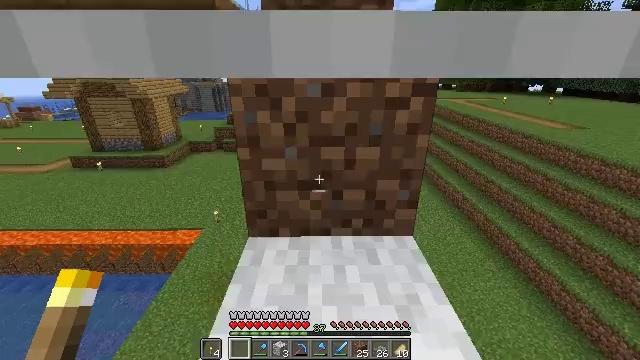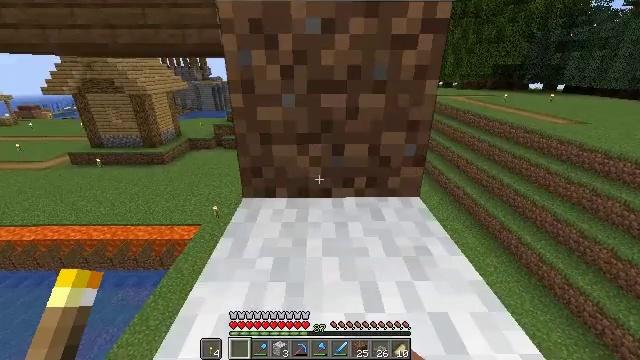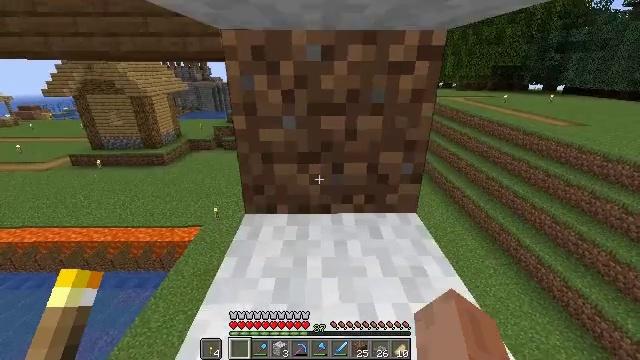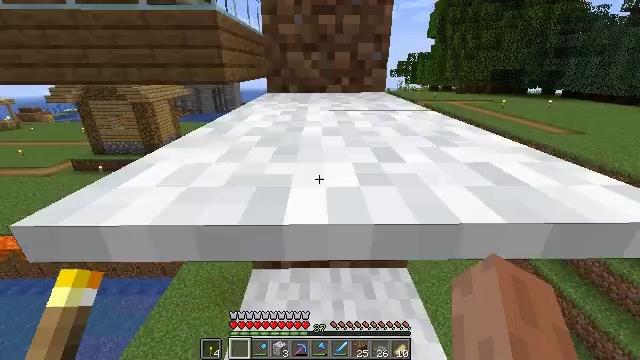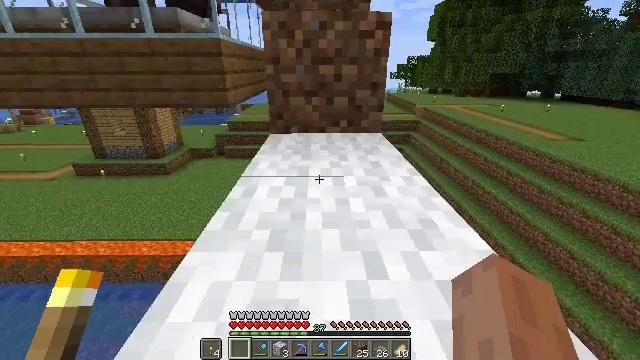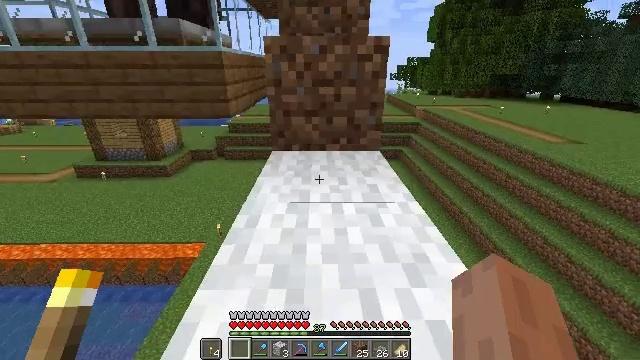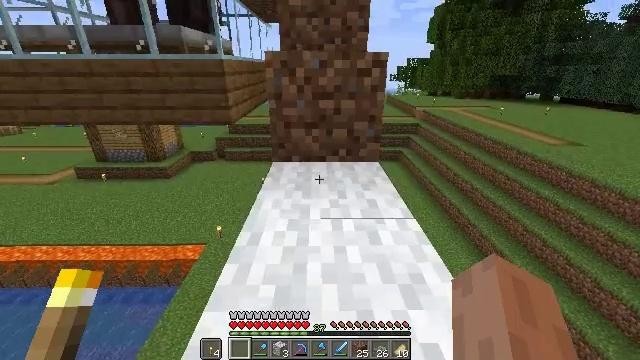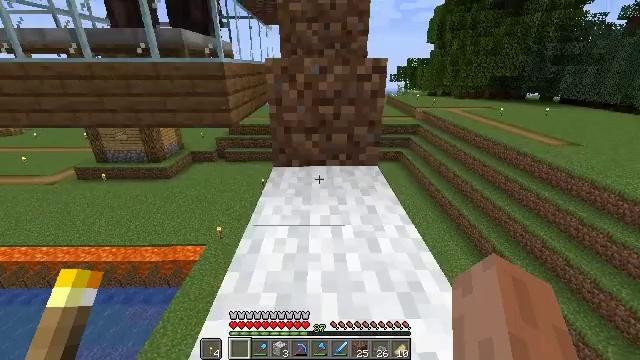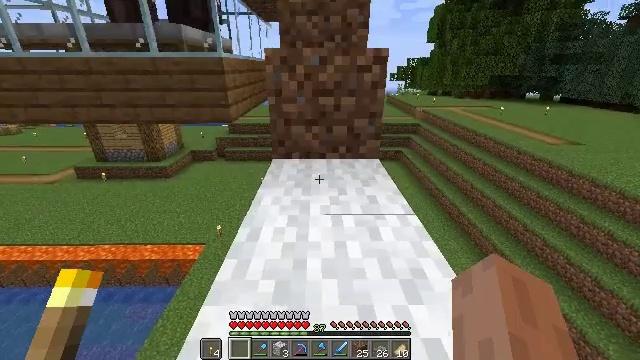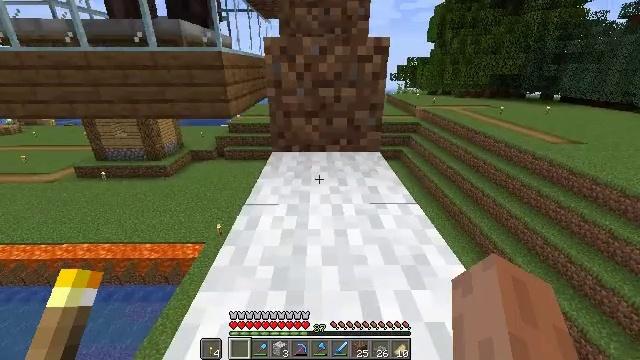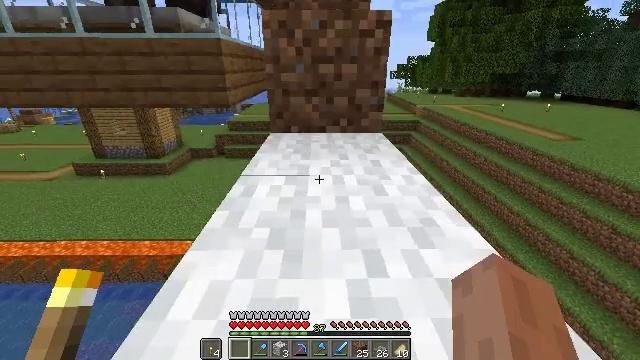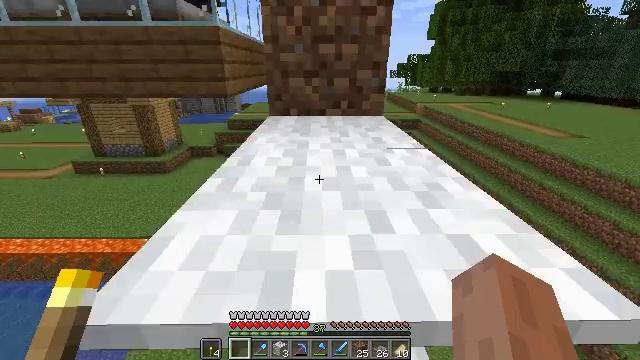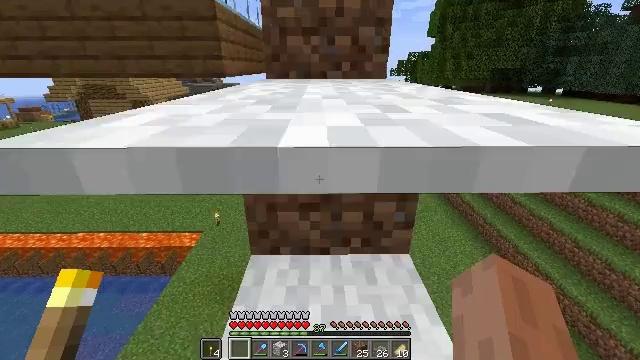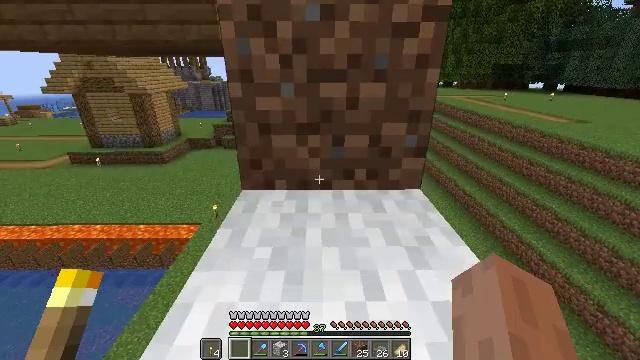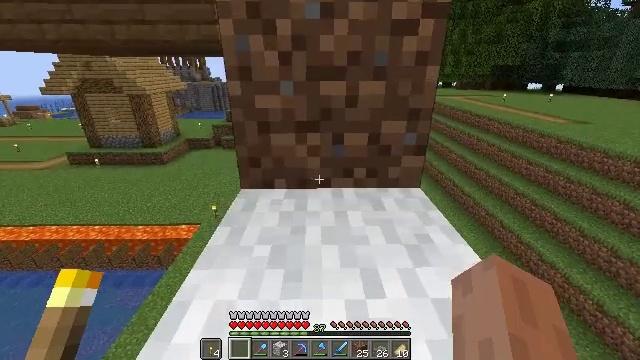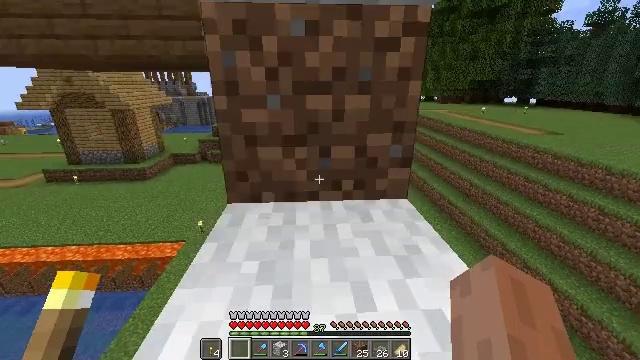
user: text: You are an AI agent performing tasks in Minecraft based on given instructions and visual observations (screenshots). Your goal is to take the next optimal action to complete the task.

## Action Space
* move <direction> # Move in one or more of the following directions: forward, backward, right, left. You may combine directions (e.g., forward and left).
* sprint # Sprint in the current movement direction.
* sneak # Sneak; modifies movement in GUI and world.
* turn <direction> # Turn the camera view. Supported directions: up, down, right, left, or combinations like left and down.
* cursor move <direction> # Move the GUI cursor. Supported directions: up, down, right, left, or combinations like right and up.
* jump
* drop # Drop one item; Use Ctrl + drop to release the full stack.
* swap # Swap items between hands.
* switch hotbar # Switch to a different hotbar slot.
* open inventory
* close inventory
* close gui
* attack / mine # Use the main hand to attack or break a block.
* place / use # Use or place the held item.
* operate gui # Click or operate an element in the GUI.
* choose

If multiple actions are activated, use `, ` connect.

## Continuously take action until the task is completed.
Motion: motion action
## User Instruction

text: Pick up the white carpet.
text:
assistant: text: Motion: move forward, jump
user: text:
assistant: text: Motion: move forward, jump
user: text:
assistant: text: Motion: move forward, jump
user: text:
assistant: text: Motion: jump
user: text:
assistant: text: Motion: no_op
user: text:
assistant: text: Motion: no_op
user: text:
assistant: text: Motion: no_op
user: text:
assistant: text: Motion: no_op
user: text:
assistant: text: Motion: no_op
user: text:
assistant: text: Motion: no_op
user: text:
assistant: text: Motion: no_op
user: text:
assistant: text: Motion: no_op
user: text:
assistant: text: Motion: no_op
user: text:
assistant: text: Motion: no_op
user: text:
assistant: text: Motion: turn right and up
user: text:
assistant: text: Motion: turn right and up
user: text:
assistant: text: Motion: turn up
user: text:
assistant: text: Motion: turn up
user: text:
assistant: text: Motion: turn up
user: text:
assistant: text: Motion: turn up
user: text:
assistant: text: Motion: turn up
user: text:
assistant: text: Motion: turn up
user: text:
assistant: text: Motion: turn up
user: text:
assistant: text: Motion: turn up
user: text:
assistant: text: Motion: turn up, attack / mine
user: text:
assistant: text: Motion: turn up, attack / mine
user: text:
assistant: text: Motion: turn up, attack / mine
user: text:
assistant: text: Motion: turn up, attack / mine
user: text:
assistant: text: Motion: turn up, attack / mine
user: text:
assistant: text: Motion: attack / mine